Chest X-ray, AP view. Patient: 58 years old, sex M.
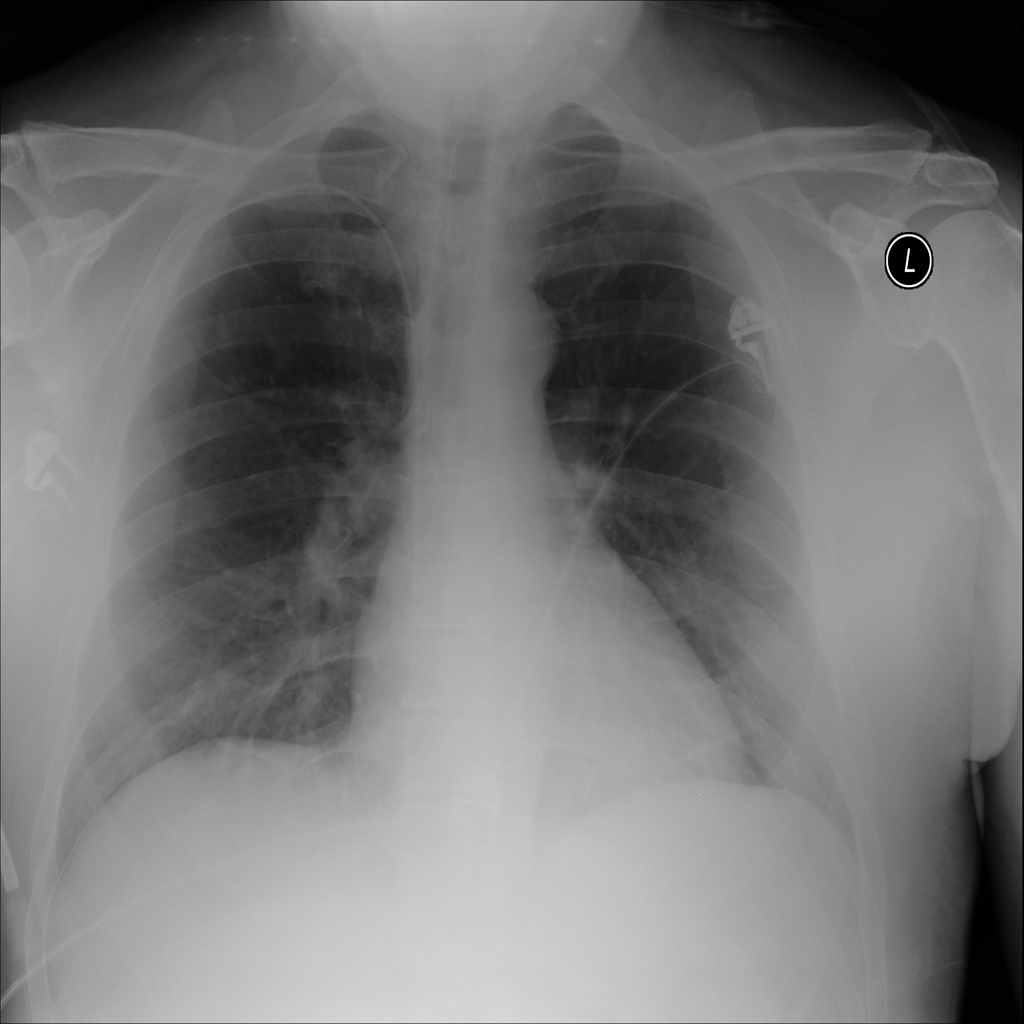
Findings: No Finding